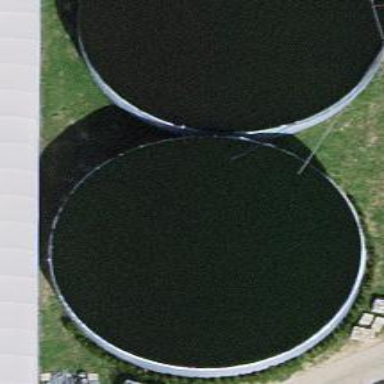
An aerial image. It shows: Storage tank that is man-made.